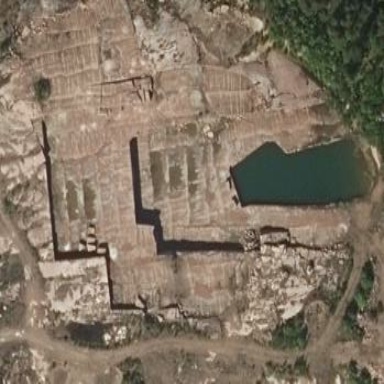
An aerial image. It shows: Quarry area.